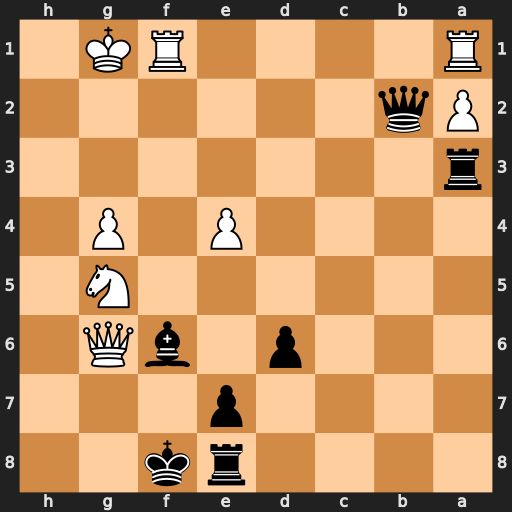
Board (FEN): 4rk2/4p3/3p1bQ1/6N1/4P1P1/r7/Pq6/R4RK1
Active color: b
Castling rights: -
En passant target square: -
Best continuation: Rg3+ Kh1 Qg2#